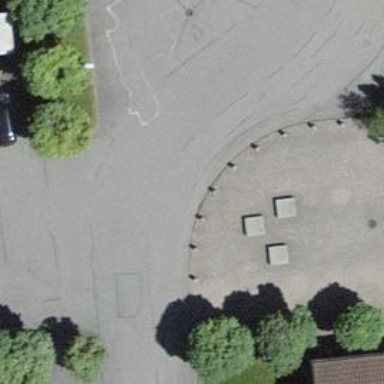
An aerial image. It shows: Bollard.